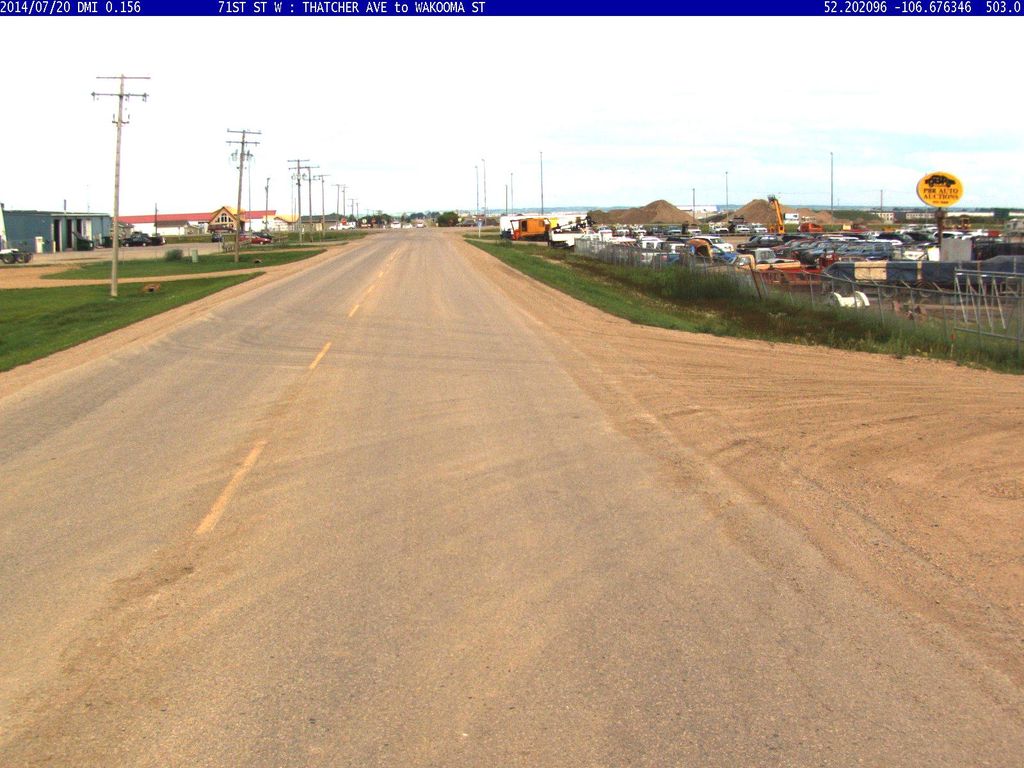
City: saskatoon